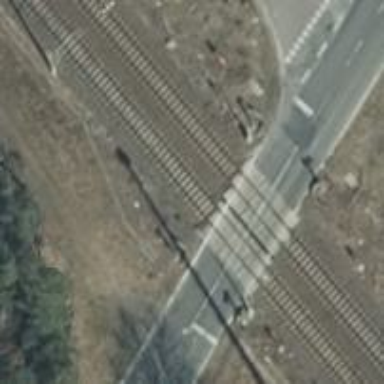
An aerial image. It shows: Railway signal.